Question: I'm using the '<wbr>' tag to force firefox to line-break when a hyphenated word can't fit in the space remaining on a line (or row), but according to the <URL> IE8 doesn't respect this tag at all.
I can't check for myself, but what would IE8 do with the following markup? Assume that the column is 200px wide, font-size is 16px, and the hyphenated word can't fit .
'''
<p>Blah, blah, blah, cloud-<wbr>based environment, blah, blah, blah.</p>
'''
Here's an image to make things clearer, showing what happens in FF with and without the '<wbr>' tag.

I realise that IE8 will ignore the tag, but does it line-break on the hyphen like Chrome and Safari do?
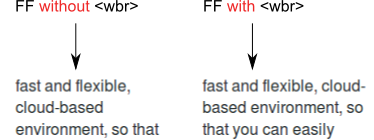
Answer: Yes, it does. You can check this in Internet Explorer by hitting F12, or by going to Tools > Developer Tools, then changing the Browser Mode and the Document Mode to IE8.